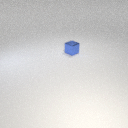
small blue metal cube